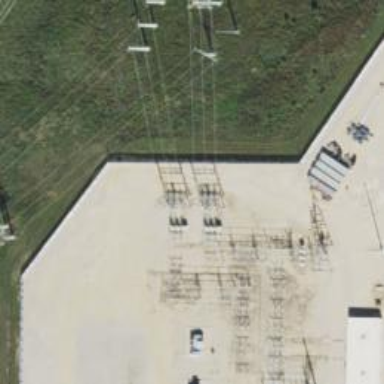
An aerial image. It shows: Switch used for power control.